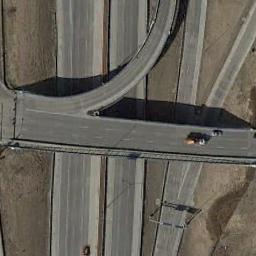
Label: overpass